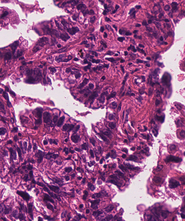
Tumor epithelial tissue: yes
Tumor-associated stroma tissue: yes
Normal tissue: no